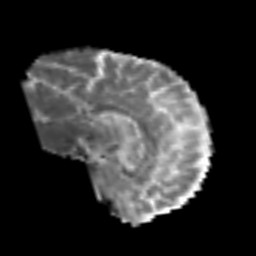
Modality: MD
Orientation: sagittal
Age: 50
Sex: male
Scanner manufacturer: siemens
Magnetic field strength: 3 T
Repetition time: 6.1 s
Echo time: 0.101 s